Question: What screen?
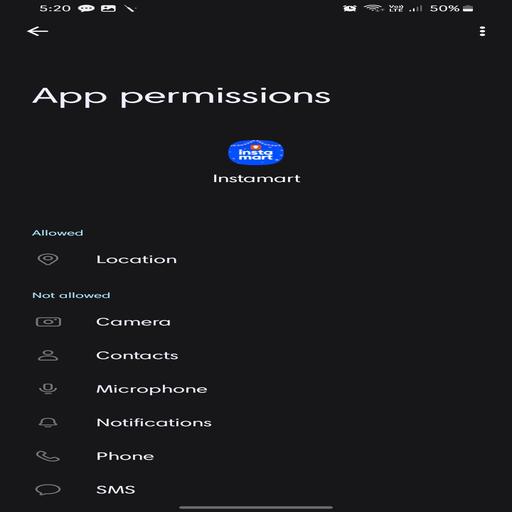
Answer: App permissions